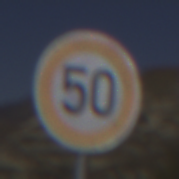
Verkehrszeichen: Geschwindigkeit50
Umgebung: Outdoor, Nature
Tageszeit: Midday
Wetter: Clear
Licht: Natural
Jahreszeit: NotSpecified
Kontrast: HighContrast